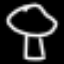
Label: mushroom